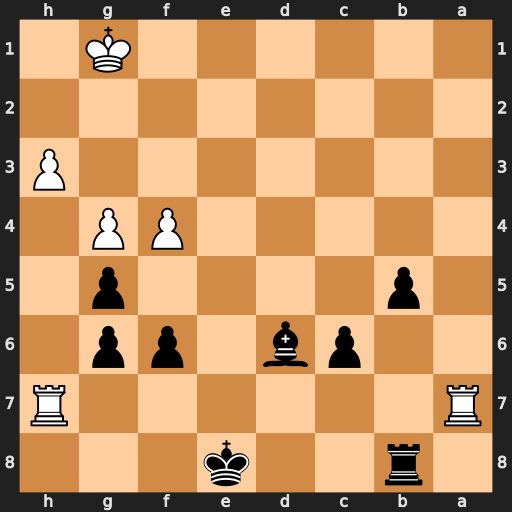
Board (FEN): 1r2k3/R6R/2pb1pp1/1p4p1/5PP1/7P/8/6K1
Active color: b
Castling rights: -
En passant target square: -
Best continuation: Bc5+ Kf1 Bxa7